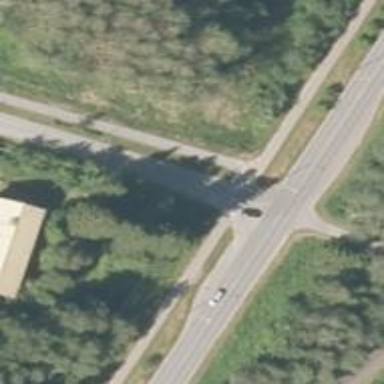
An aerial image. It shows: Uncontrolled crossing on the road.